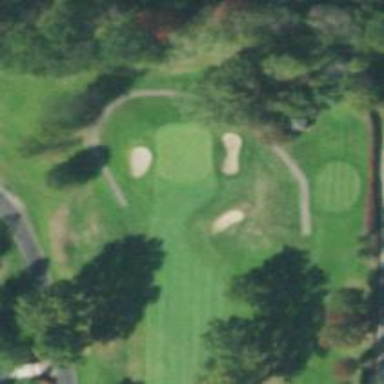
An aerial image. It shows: Golf hole.